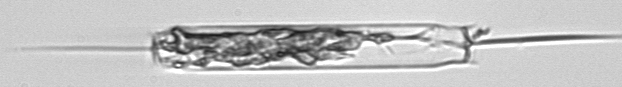
Label: Ditylum_brightwellii